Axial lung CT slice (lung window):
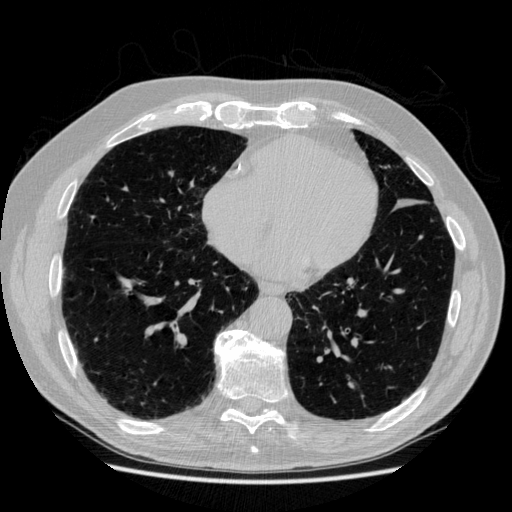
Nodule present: no